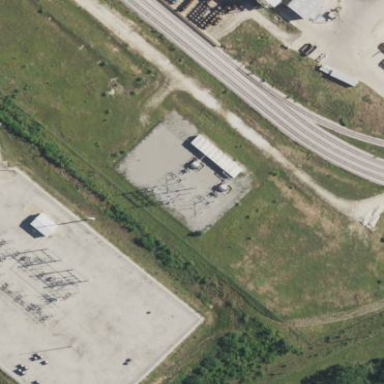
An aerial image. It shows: Industrial power substation surrounded by fence.